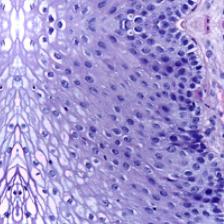
Diagnosis: Normal